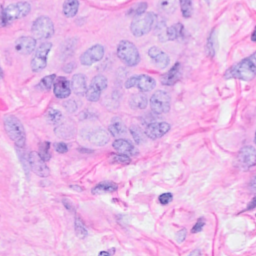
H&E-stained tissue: Breast